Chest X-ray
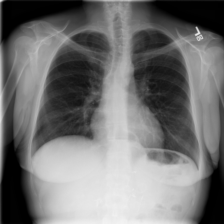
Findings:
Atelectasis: negative
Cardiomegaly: negative
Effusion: negative
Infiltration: negative
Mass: negative
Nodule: negative
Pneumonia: negative
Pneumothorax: negative
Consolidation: negative
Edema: negative
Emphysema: negative
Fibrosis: negative
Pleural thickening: negative
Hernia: positive